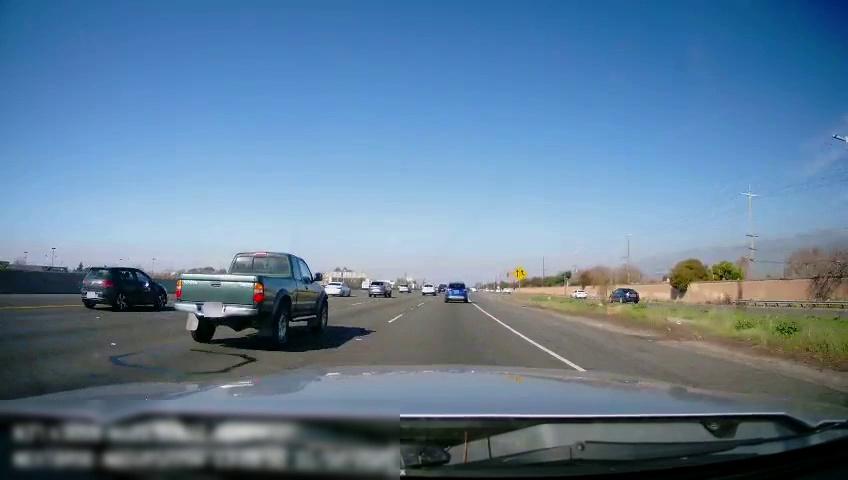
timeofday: Day
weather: Sunny
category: Drivable Space
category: Vehicles | Car
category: Vehicles | Car
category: Vehicles | SUV
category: Vehicles | SUV
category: Vehicles | Van
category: Vehicles | SUV
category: Vehicles | Car
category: Vehicles | SUV
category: Vehicles | Car
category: Vehicles | Truck
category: Lanes | Alternate Lane
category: Lanes | Current Lane
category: Lanes | Alternate Lane
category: Lanes | Alternate Lane
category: Lanes | Alternate Lane
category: Traffic | Signs